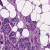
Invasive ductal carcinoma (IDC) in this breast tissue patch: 1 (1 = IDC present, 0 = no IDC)